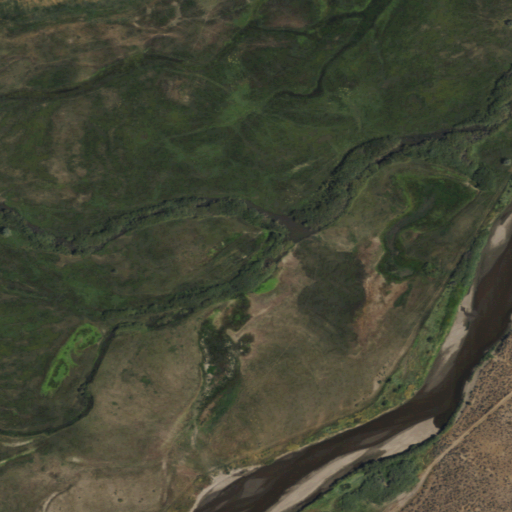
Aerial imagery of valley in Nevada named Carson Valley containing herbaceous wetlands, woody wetlands, shrub, and grassland